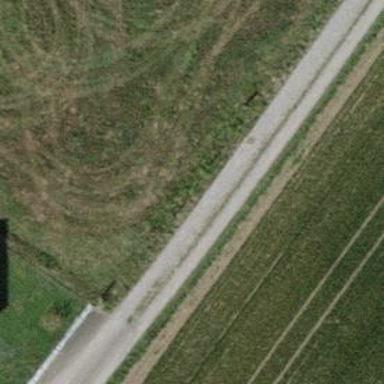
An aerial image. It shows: Track with compacted grade 2 surface.